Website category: sports
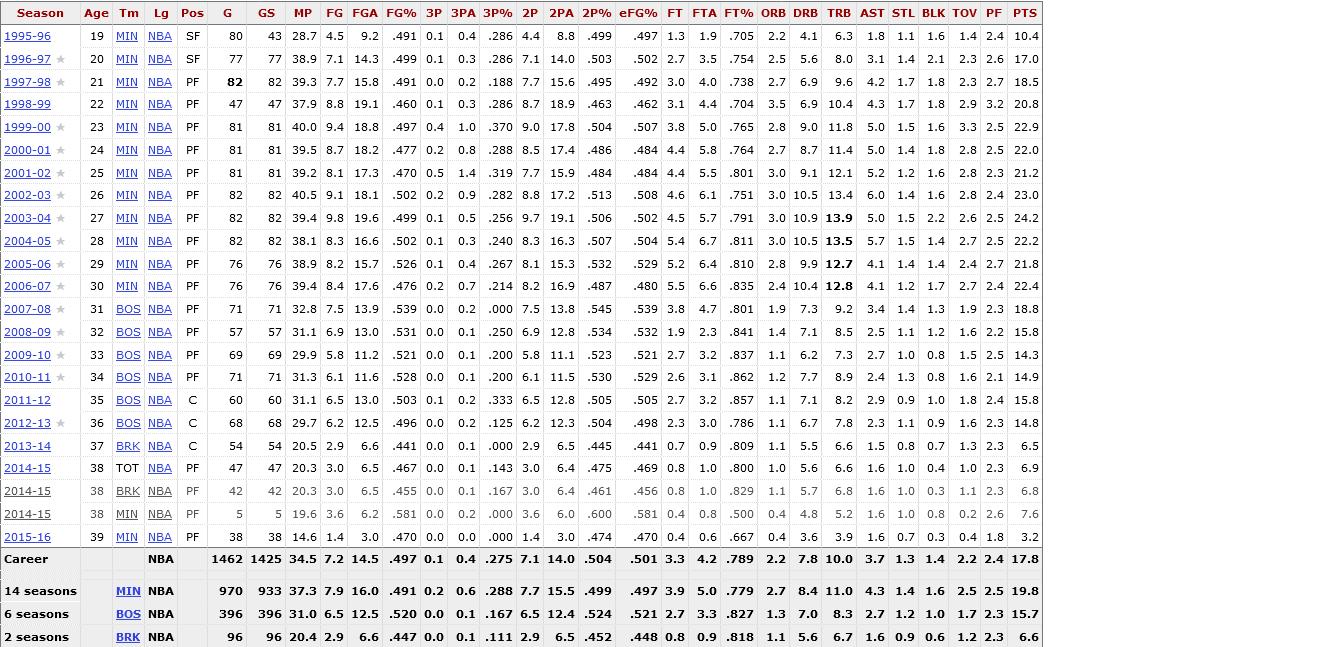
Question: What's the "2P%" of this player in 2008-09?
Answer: .534

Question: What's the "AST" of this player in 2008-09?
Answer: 2.5

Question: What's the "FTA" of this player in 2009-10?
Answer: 3.2

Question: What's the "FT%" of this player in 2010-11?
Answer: .862

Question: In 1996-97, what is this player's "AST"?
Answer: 3.1

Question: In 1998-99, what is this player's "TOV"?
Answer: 2.9

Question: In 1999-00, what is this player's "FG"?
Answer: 9.4

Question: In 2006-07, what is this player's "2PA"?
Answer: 16.9

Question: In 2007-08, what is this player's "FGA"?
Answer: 13.9

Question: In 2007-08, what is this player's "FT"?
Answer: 3.8

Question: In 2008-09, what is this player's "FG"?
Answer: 6.9

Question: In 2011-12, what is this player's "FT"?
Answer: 2.7

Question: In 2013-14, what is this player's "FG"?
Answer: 2.9

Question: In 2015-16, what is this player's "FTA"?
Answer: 0.6

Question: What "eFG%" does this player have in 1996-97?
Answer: .502

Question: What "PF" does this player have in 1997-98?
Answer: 2.7

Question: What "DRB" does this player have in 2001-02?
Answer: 9.1

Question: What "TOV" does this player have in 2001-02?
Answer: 2.8

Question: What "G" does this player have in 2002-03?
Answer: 82

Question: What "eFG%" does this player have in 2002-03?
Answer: .508

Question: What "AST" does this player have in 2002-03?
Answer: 6.0

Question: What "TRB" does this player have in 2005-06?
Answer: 12.7

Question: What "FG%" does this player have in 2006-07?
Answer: .476

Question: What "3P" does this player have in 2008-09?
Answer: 0.0

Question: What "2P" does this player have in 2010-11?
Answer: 6.1

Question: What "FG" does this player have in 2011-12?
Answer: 6.5

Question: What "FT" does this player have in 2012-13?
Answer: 2.3

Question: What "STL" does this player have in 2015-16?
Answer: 0.7

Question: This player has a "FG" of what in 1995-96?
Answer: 4.5

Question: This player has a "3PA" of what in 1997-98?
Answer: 0.2

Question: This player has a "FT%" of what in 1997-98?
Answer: .738

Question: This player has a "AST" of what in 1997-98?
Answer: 4.2

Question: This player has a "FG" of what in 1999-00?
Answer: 9.4

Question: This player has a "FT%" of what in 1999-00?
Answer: .765

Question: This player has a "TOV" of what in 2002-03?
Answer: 2.8

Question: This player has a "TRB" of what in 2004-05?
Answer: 13.5

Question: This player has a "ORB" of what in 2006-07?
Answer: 2.4

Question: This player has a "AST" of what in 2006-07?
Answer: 4.1

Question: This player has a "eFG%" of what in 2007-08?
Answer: .539

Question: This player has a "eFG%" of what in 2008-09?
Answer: .532

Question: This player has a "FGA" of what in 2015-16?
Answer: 3.0

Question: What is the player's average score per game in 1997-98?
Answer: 18.5

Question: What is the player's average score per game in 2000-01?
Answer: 22.0

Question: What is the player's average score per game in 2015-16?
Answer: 3.2

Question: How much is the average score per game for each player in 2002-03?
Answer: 23.0

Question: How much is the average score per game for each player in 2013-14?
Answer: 6.5

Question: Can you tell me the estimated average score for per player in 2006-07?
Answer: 22.4

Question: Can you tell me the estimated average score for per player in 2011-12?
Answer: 15.8

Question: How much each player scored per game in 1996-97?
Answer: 17.0

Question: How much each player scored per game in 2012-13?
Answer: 14.8

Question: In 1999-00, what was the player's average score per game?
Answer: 22.9

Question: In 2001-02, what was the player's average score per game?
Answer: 21.2

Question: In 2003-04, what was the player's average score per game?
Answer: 24.2

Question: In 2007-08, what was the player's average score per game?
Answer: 18.8

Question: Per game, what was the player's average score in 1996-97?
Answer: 17.0

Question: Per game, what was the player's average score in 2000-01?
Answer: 22.0